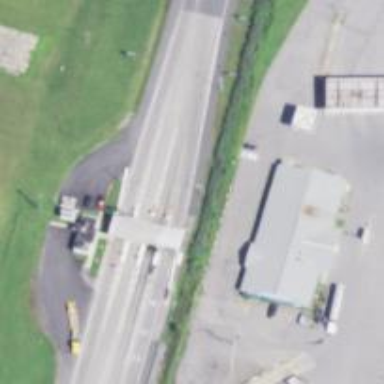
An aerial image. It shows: Toll gantry on the road.